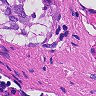
Metastatic tissue present: yes